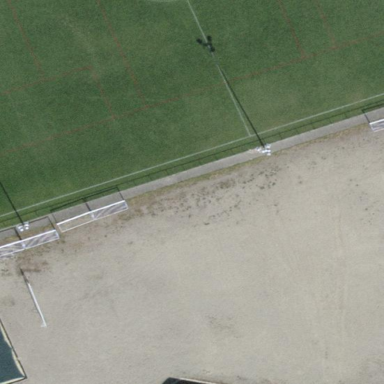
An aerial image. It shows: Sandy pitch designated for leisure land.